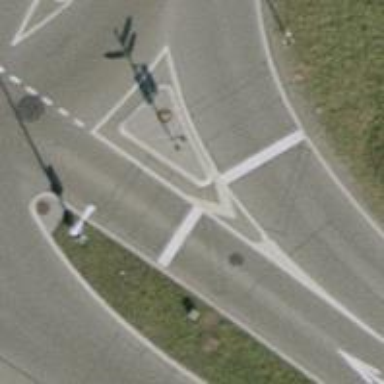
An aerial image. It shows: Asphalt road with secondary link designation.